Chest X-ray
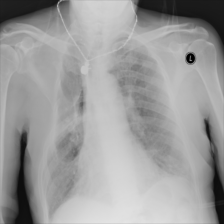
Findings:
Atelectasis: negative
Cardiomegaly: negative
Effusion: negative
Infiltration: negative
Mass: negative
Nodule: negative
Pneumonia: negative
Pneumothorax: negative
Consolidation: negative
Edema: negative
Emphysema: negative
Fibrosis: negative
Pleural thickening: negative
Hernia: negative